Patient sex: F
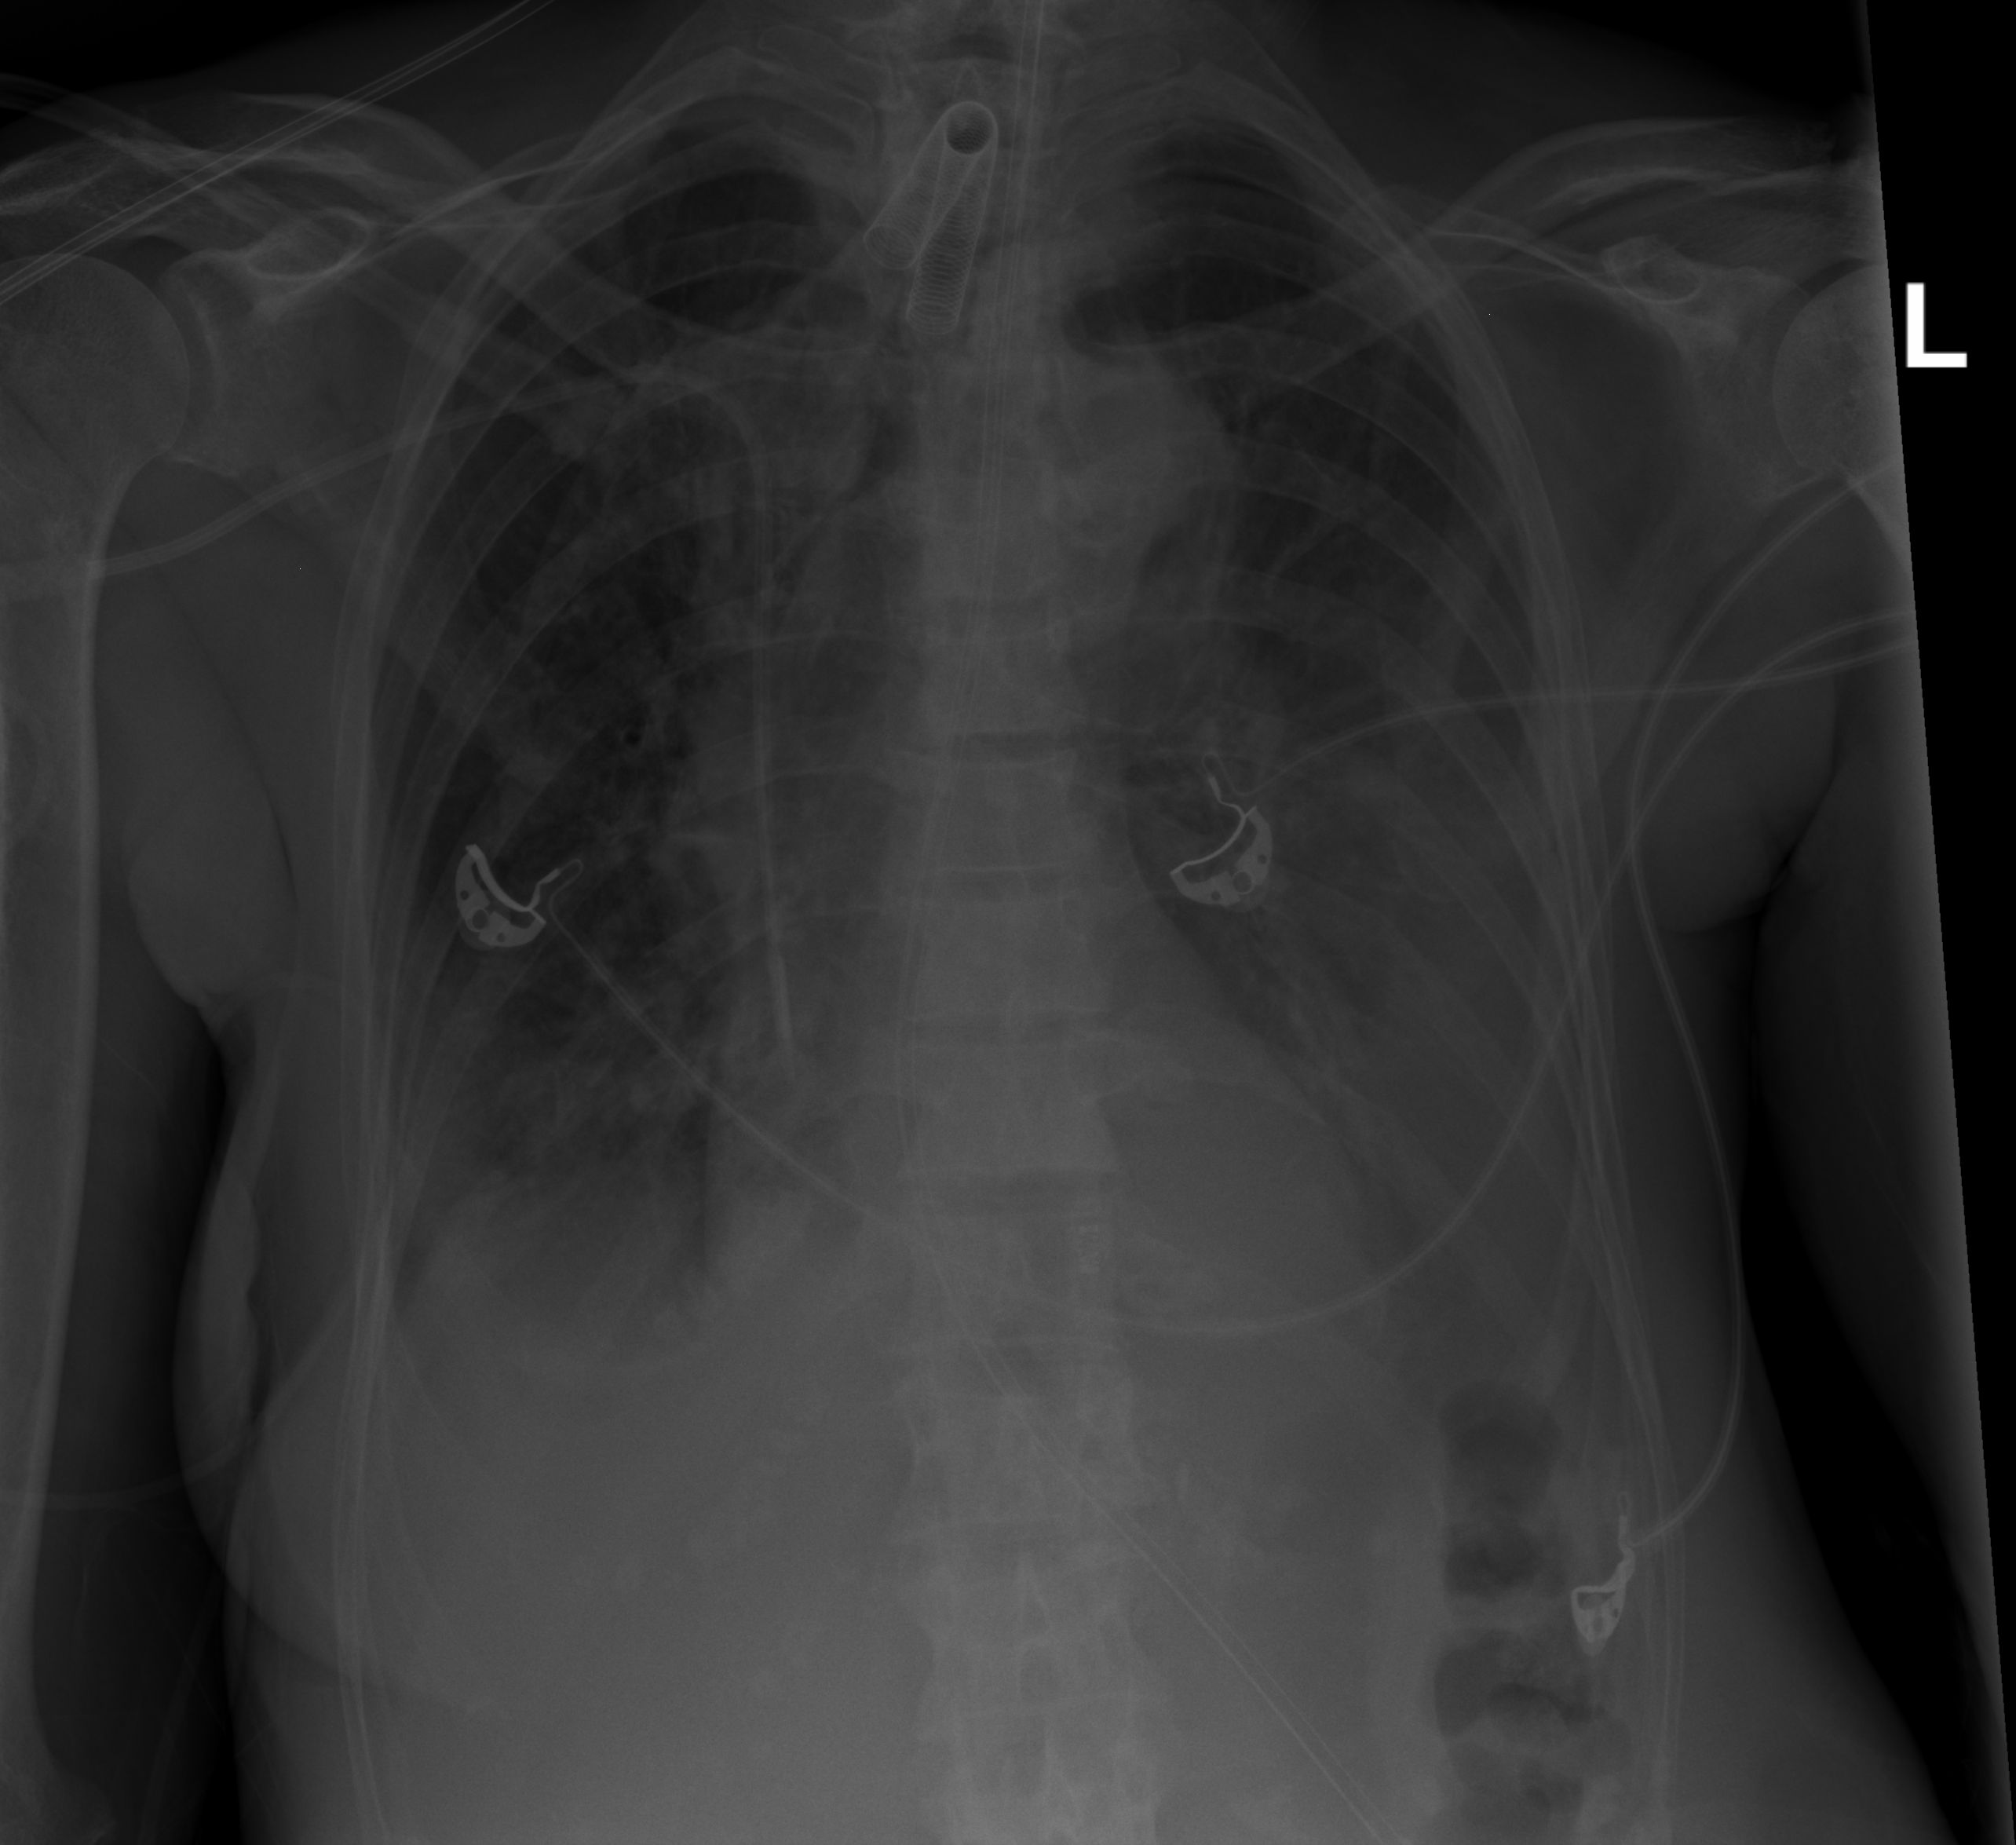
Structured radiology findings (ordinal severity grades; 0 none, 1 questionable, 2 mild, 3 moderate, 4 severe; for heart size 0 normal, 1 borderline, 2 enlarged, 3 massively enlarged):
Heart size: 0
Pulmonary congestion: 2
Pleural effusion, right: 2
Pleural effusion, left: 3
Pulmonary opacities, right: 2
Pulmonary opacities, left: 3
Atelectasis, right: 2
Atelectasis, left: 2